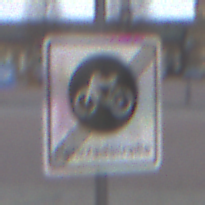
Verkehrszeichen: EndeFahrradstrasse
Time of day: MorningAfternoon
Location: Outdoor (Urban)
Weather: PartlyCloudy
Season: NotSpecified
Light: Natural